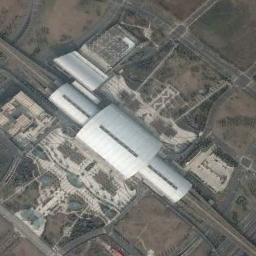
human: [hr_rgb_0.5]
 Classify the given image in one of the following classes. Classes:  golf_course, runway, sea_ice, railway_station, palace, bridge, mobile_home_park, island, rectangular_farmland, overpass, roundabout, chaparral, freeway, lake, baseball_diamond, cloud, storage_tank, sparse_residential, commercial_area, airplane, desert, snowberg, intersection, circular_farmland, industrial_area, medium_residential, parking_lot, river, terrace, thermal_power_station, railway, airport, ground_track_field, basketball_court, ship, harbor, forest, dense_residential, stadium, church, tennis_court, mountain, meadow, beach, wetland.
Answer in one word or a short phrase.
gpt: railway_station